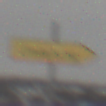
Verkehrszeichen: UmleitungswegweiserRechtsweisend
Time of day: MorningAfternoon
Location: Outdoor (Nature)
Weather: Overcast
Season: Winter
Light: Natural